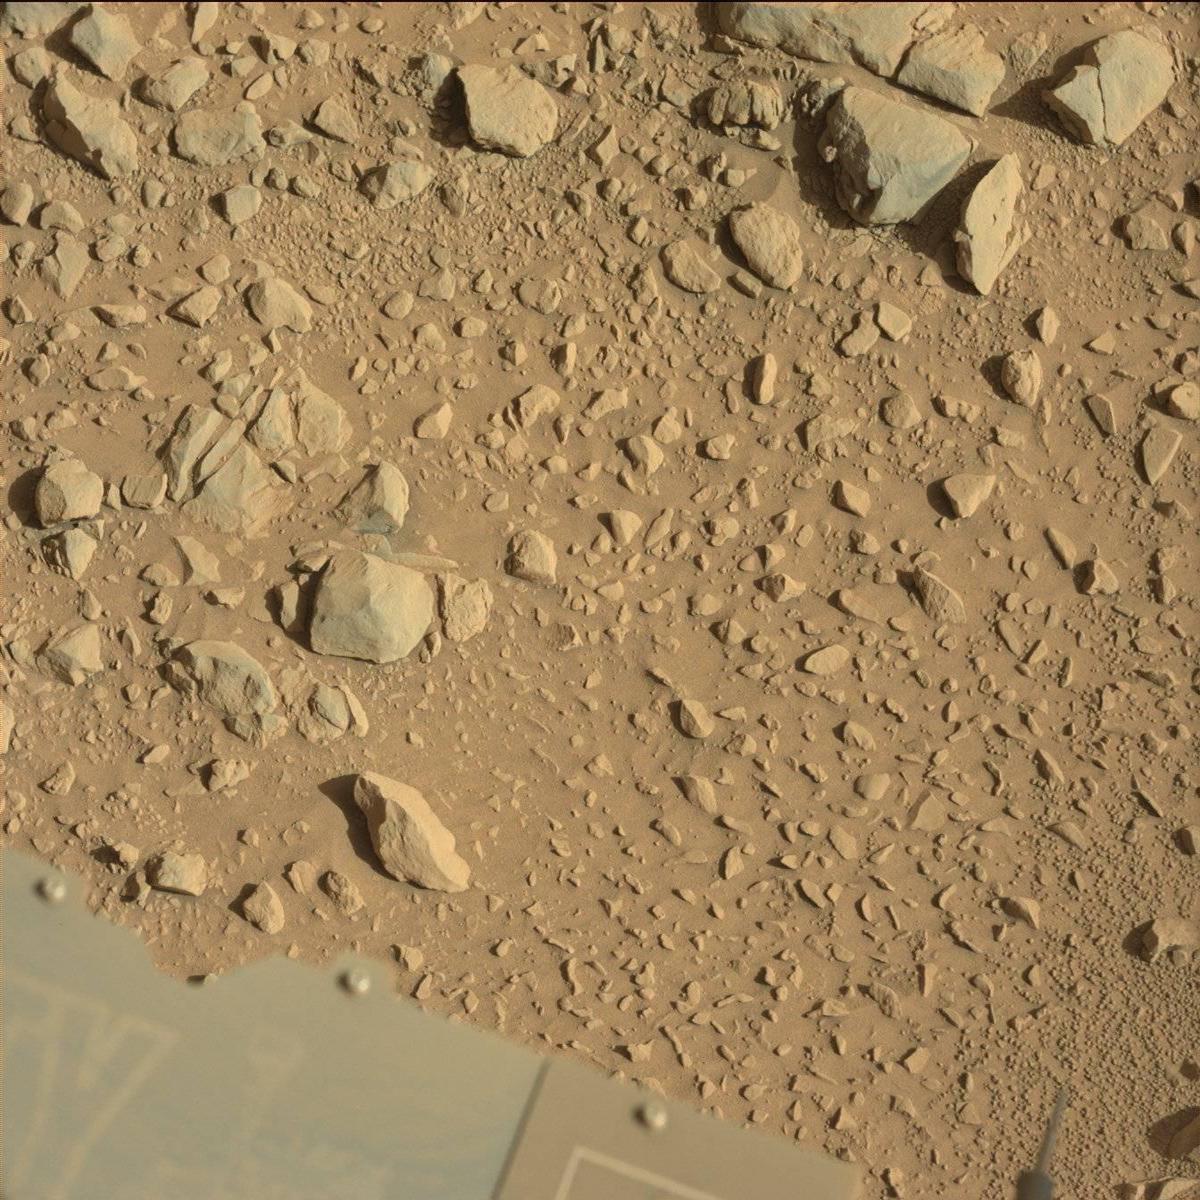
Terrain classes present: Bedrock, Rover, Sand / Soil